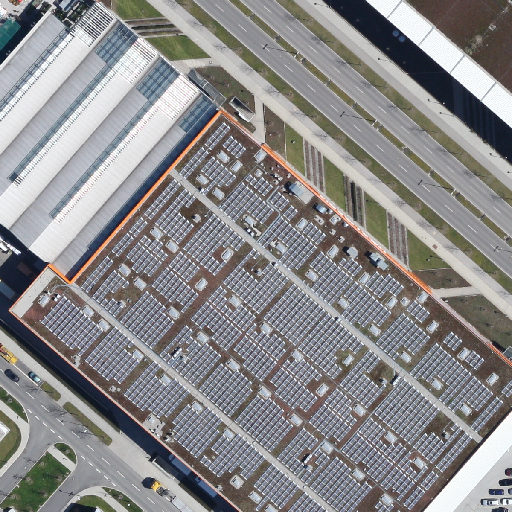
Referring expression: road marking